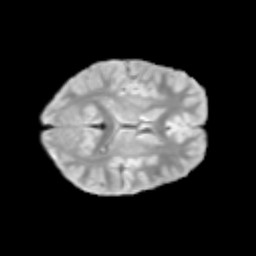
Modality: T2w
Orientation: axial
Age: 12
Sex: male
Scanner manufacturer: siemens
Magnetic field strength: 3 T
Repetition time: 3.8 s
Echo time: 0.07 s